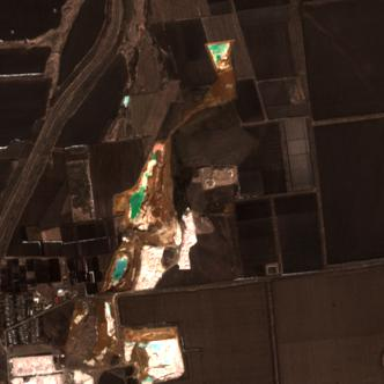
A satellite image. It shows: Quarry area.